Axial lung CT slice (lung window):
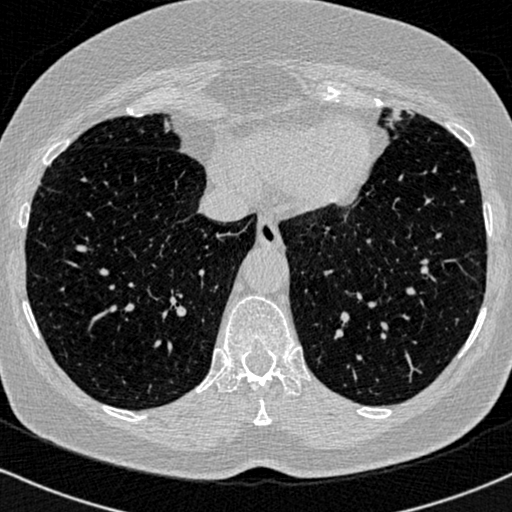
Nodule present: no